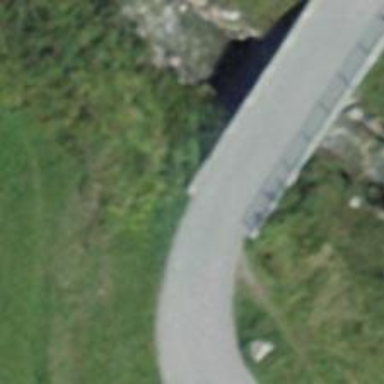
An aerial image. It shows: Track road with asphalt surface that crosses bridge. The track is designated for classic hiking.